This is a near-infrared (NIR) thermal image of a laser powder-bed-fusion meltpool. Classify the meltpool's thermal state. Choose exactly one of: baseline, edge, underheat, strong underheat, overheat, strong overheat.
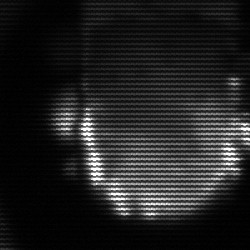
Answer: baseline